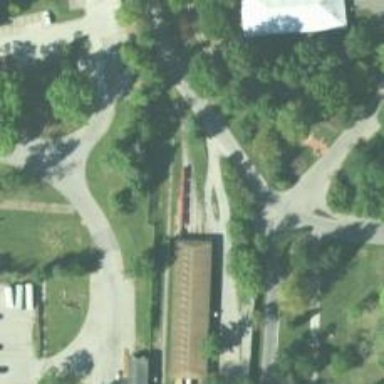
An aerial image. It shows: Narrow-gauge railway in service yard.